九年级 · 组合几何学
(8 分) 如图所示, 已知 $A B$ 为 $\odot O$ 的直径, $C D$ 是弦, 且 $A B \perp C D$ 于点 $E$. 连接 $A C$ 、 $O C 、 B C$.

(1)求证: $\angle A C O=\angle B C D$;

(2)若 $A E=9 B E, C D=6$, 求 $\odot O$ 的直径.

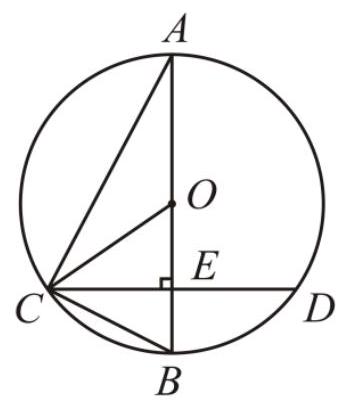
答案:  (1)见解析

(2) 10

解析: (1) 先利用 $O A=O C$ 得到 $\angle A C O=\angle A$, 再利用直角三角形的两锐角互余即可求解;

(2)利用垂径定理得到 $C E=\frac{1}{2} C D=3$, 再得到 $O A=O C=O B=5 B E, O E=O B-B E=4 B E$,在 Rt $\triangle O C E$ 中, 利用 $O E^{2}+C E^{2}=O C^{2}$ 得到 $(4 B E)^{2}+3^{2}=(5 B E)^{2}$ 求出 $B E$, 即可得到求解.

【详解】(1) (1) 证明: $\because O A=O C$

$\therefore \angle A C O=\angle A$

又 $\because A B$ 为直径,

$\therefore \angle A+\angle B=90^{\circ}$,

又 $\because A B \perp C D$

$\therefore \angle B C D+\angle B=90^{\circ}$,

$\therefore \angle A=\angle B C D$

$\therefore \angle A C O=\angle B C D$

(2) $\because A B \perp C D, A B$ 为直径

$\therefore C E=D E$,

$\therefore C E=\frac{1}{2} C D=3$

又 $\because A E=9 B E$,

$\therefore A B=10 B E$,

$\therefore O A=O C=O B=5 B E$,

$\therefore O E=O B-B E=4 B E$,

$\therefore$ 在 Rt $\triangle O C E$ 中, $O E^{2}+C E^{2}=O C^{2}$

即 $(4 B E)^{2}+3^{2}=(5 B E)^{2}$, 解得 $B E=1$,

$\therefore A B=10 B E=10$.

【点睛】本题考查了垂径定理, 勾股定理, 直径的性质, 同角的余角相等, 勾股定理：若三角形的两条直角边为 $a$ 和 $b$, 斜边为 $c$, 则 $a^{2}+b^{2}=c^{2}$. 垂径定理: 垂直于弦的直径平分弦.